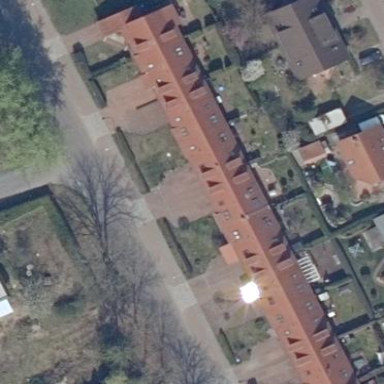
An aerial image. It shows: Terrace building with red-colored roof.